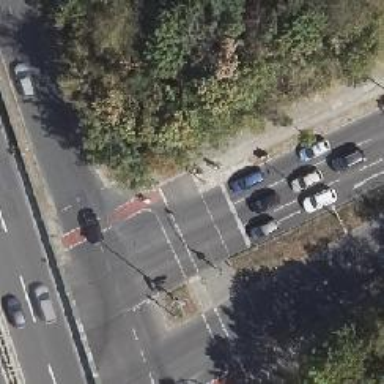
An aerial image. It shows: Crossing with traffic signals.